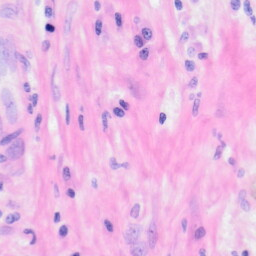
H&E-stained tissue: Kidney